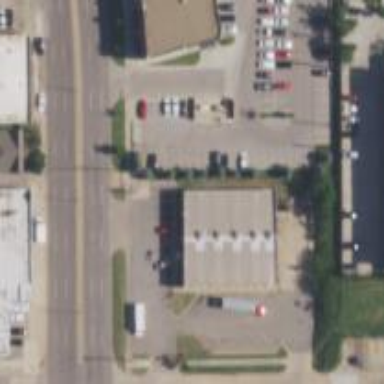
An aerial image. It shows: Retail area.